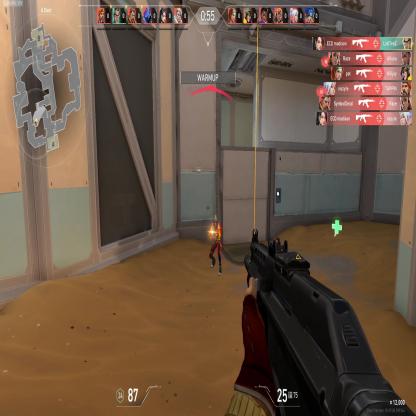
Label: enemy